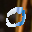
Label: 0